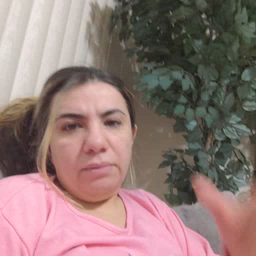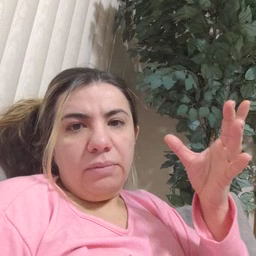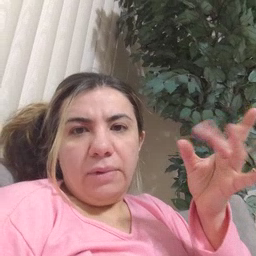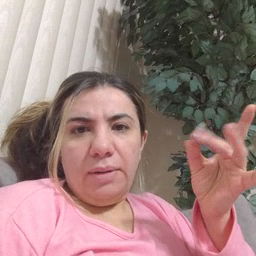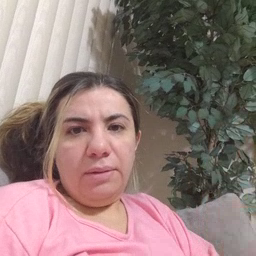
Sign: sticky